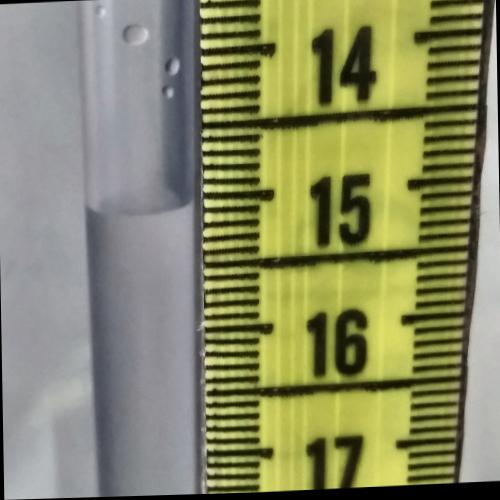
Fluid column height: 15.0 cm